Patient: sex M, age 60
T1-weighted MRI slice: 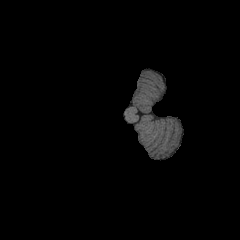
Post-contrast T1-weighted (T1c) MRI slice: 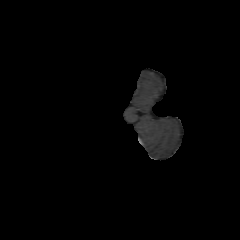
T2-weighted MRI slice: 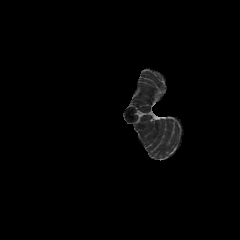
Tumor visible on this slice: no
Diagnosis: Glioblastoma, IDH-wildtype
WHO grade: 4